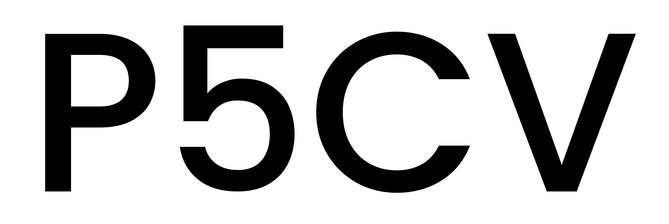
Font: Poppins-Medium